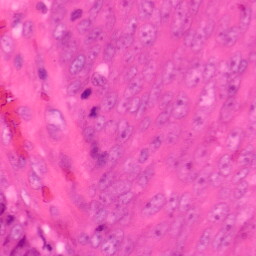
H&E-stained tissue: Colon